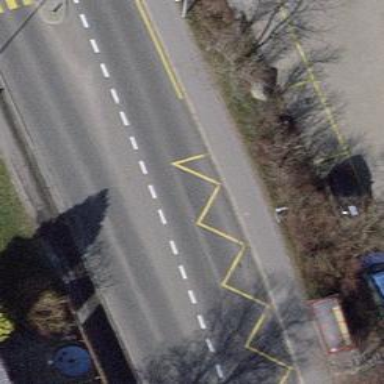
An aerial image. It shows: Bus stop with stop position for public transport.